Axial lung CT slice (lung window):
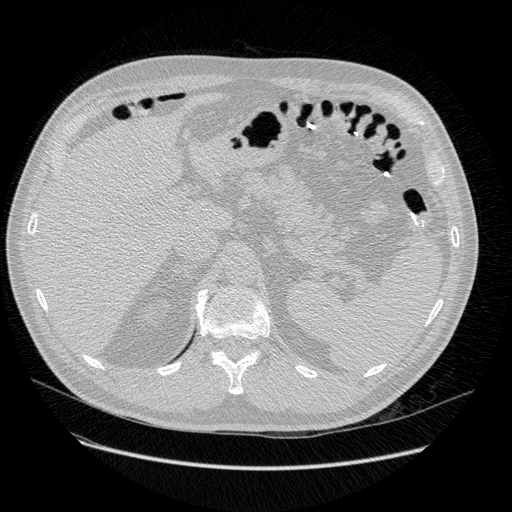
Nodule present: no